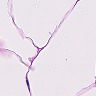
Metastatic tissue present: no